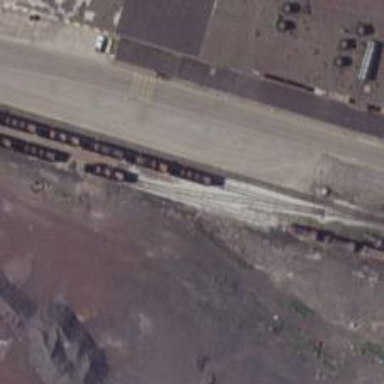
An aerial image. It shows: Rail spur service.